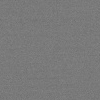
Atmospheric dust classification: dusty